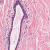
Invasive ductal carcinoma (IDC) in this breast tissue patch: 0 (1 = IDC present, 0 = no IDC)